This is a demodulated (Hilbert-envelope) spectrum computed from a bearing vibration snapshot; the dashed markers indicate where each bearing fault type would appear (BPFO, BPFI, BSF, FTF). Diagnose the bearing from this image, choosing from: normal, inner_race, outer_race, ball.
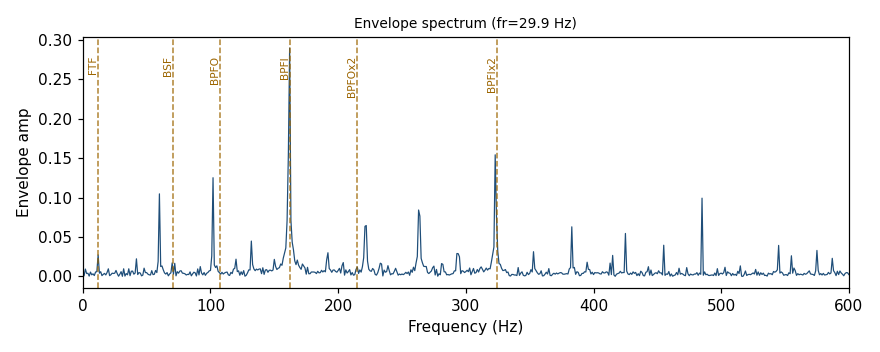
Answer: inner_race